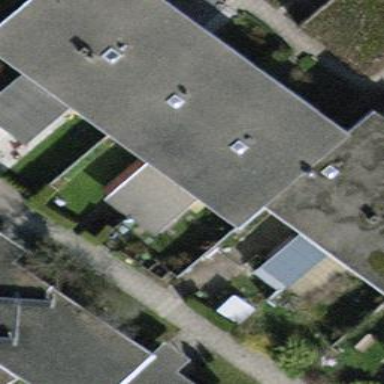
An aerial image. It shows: Flat-roofed terrace building.